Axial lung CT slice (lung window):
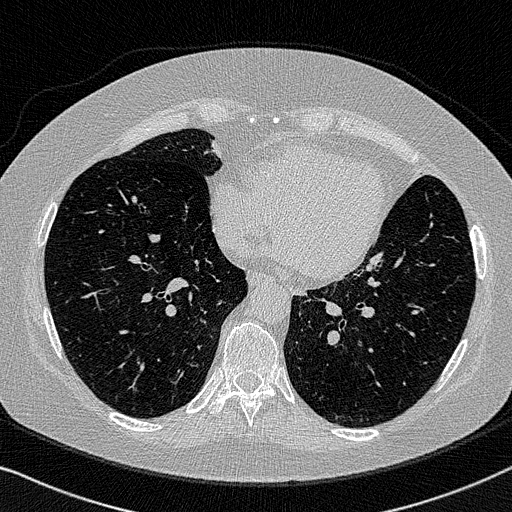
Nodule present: no